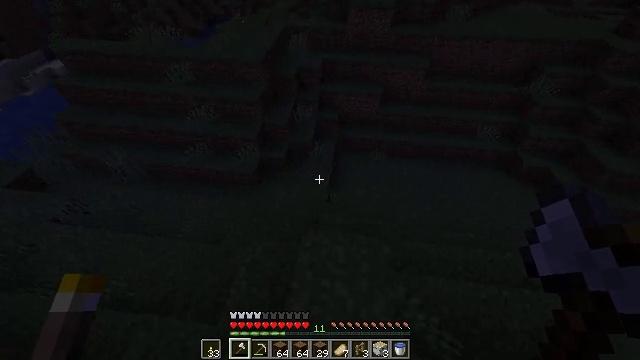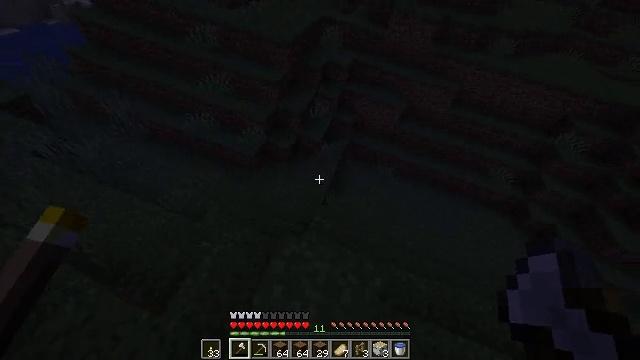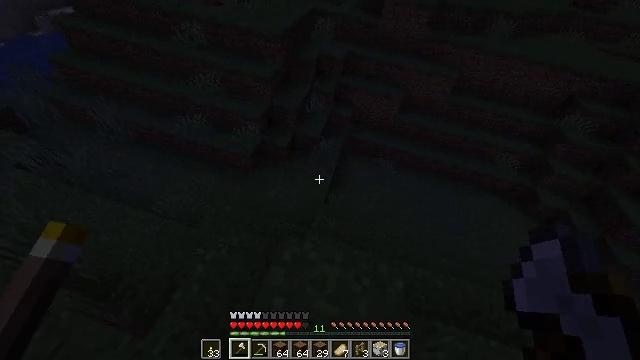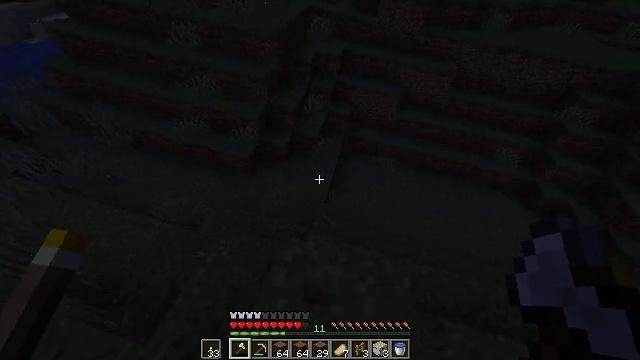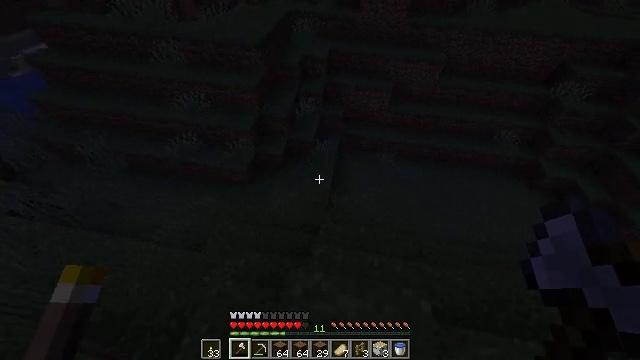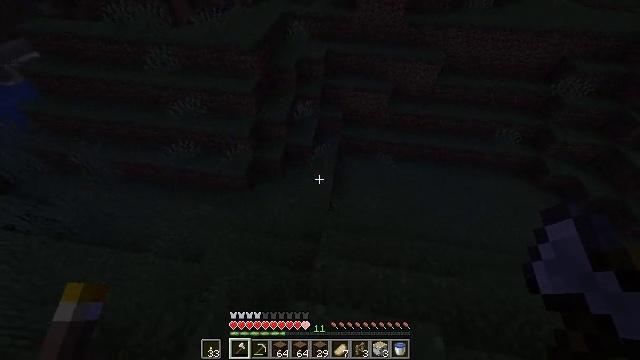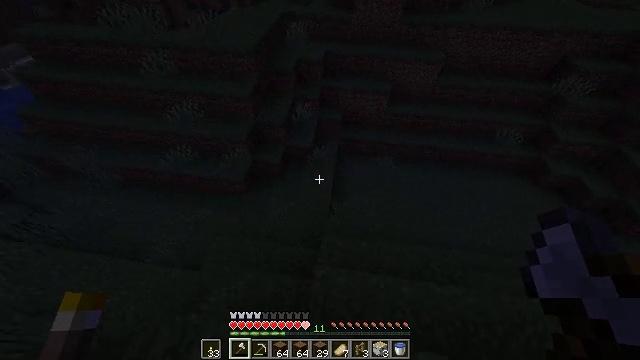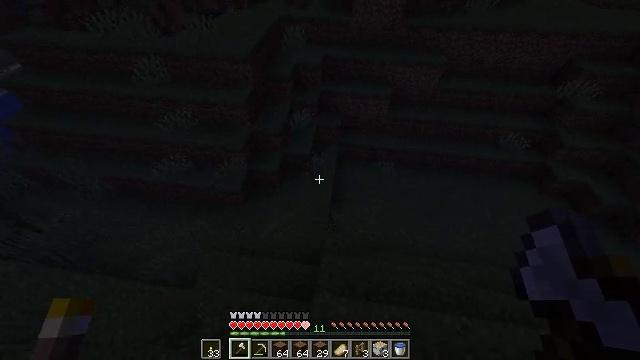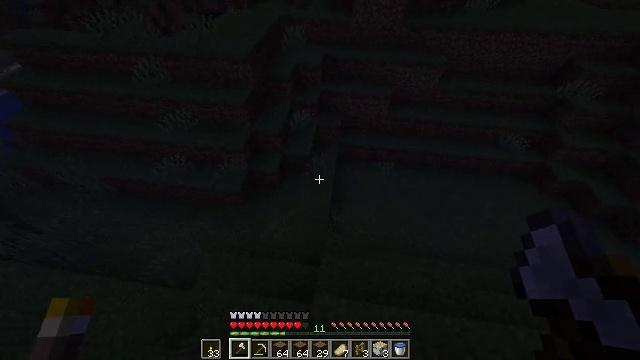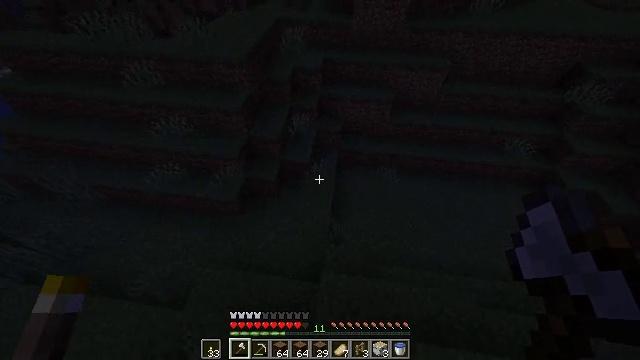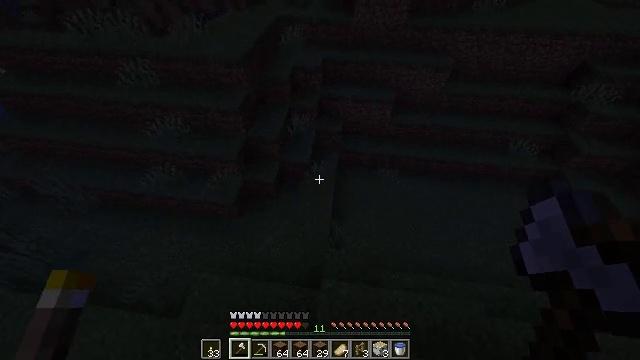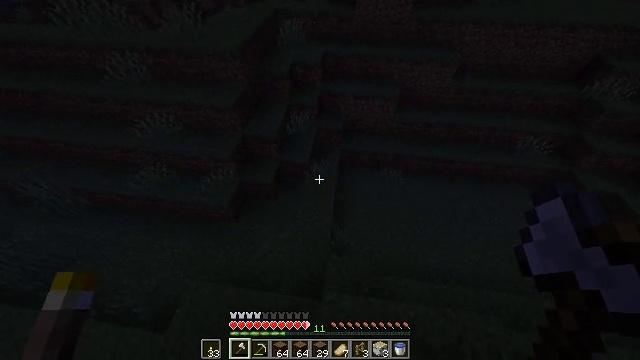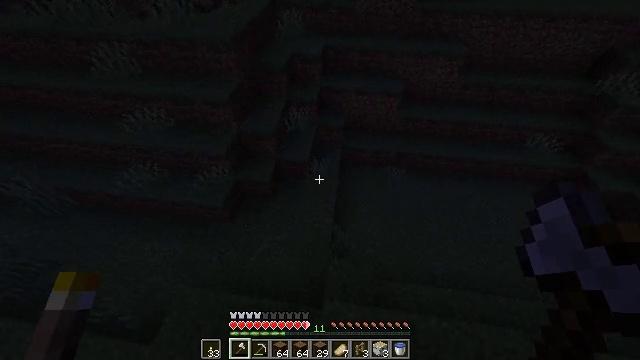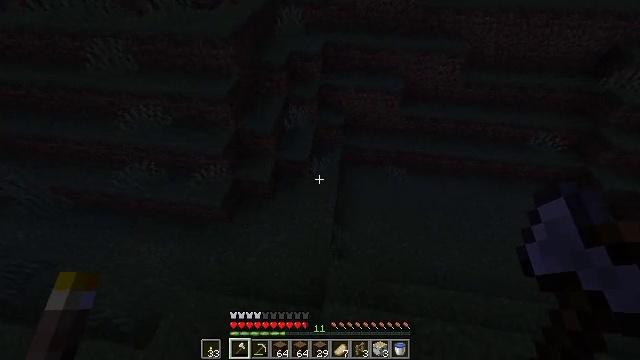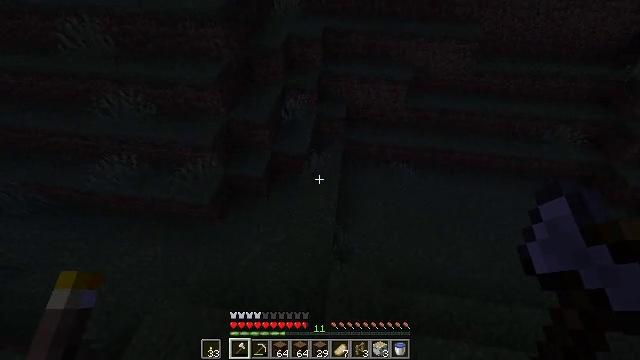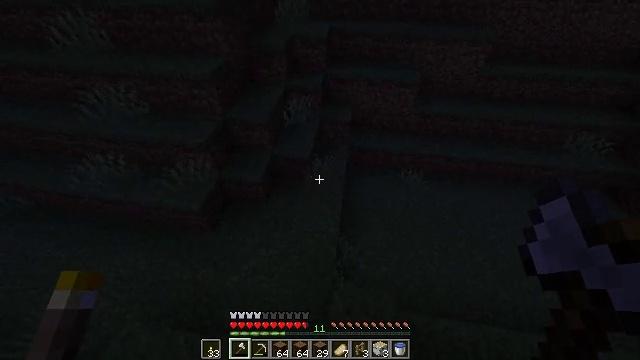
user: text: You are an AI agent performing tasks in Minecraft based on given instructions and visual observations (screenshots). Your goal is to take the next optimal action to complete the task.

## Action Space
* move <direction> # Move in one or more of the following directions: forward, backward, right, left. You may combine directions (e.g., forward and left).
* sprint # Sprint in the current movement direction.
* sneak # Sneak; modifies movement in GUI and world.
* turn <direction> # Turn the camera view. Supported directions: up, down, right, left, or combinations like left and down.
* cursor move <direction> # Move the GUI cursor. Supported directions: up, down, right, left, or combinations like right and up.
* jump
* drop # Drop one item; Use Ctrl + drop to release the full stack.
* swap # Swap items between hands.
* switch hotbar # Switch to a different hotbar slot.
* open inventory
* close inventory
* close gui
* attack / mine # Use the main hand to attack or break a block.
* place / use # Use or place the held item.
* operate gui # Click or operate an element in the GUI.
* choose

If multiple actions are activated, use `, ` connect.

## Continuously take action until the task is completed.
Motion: motion action
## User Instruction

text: Mine the white bed.
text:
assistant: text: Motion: move forward, sprint
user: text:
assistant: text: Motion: move forward, sprint
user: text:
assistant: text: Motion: move forward, sprint
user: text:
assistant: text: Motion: move forward, sprint
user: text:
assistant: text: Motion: move forward, sprint
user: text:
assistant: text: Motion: move forward, sprint
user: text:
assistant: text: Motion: move forward, sprint
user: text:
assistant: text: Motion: move forward, sprint
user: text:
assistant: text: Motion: move forward, sprint
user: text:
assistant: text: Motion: move forward, sprint
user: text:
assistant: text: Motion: move forward, sprint
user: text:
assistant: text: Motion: move forward, sprint
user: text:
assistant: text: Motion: move forward, sprint
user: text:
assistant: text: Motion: move forward, sprint
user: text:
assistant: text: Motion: move forward, sprint, turn left and up
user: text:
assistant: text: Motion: move forward, sprint, turn left and up
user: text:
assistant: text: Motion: move forward, sprint, turn left and up
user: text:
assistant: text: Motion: move forward, sprint, turn left and up
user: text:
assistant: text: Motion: move forward, sprint, turn left and up
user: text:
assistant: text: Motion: move forward, sprint, turn left and up
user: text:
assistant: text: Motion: move forward, sprint, turn right and up
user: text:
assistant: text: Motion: move forward, sprint, turn right and up
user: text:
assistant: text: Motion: move forward, sprint, turn right and up
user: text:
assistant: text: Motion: move forward, sprint, turn right and up
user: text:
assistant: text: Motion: move forward, sprint, turn up
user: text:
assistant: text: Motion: move forward, sprint
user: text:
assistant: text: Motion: move forward, sprint
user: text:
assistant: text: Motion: move forward, sprint, jump
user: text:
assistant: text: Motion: move forward, sprint, jump
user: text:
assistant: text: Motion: move forward, sprint, jump